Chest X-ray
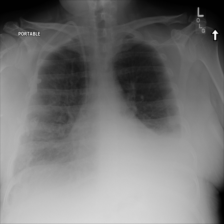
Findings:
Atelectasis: negative
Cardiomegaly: negative
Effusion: negative
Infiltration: negative
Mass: negative
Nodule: negative
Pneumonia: negative
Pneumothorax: negative
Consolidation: positive
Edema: negative
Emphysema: negative
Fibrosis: negative
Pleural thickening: negative
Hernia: negative